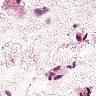
Metastatic tissue present: no